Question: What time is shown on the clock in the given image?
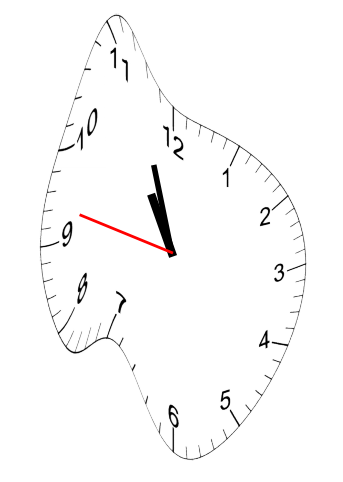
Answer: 10:56:47